Question: I'm having problem aligning my UICollectionViewCells. I have 6 cells which are align perfectly. However when I change the size of any one, the last cell loses its horizontal alignment and I have no idea why. This is the result when I change any cell height:

As you can see, in this example I'm changing the height of the 3rd cell and the last cell is no longer aligned horizontally. Here is my code:
'''
- (void)viewDidLoad
{
...
FlowLayout *flowLayout = [[FlowLayout alloc] init];
flowLayout.itemSize = CGSizeMake(152, 260);
flowLayout.sectionInset = UIEdgeInsetsMake( 5, 5, 5, 5);
flowLayout.minimumInteritemSpacing = 2.0f;
flowLayout.minimumLineSpacing = 8.0f;
flowLayout.scrollDirection = UICollectionViewScrollDirectionVertical;
self.collectionView.collectionViewLayout = flowLayout;
...
}
- (CGSize)collectionView:(UICollectionView *)collectionView layout:
(UICollectionViewLayout*)collectionViewLayout
sizeForItemAtIndexPath:(NSIndexPath *)indexPath{
if (indexPath.row == 2){
return CGSizeMake(152, 200);
}
return CGSizeMake(152, 270);
}
'''
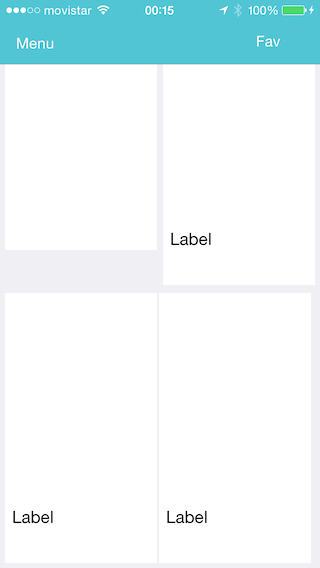
Answer: Try using minimumInteritemSpacingForSectionAtIndex method for setting the item space instead of doing it in viewDidLoad.
'''
- (CGFloat)collectionView:(UICollectionView *)collectionView layout:(UICollectionViewLayout*)collectionViewLayout minimumInteritemSpacingForSectionAtIndex:(NSInteger)section {
return 5.0;
}
'''